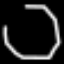
Label: octagon